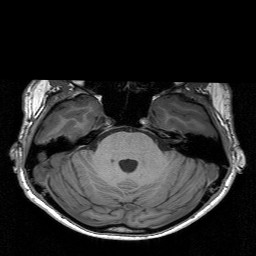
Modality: T1w
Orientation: coronal
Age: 23
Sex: male
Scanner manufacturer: siemens
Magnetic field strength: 3 T
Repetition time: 1.9 s
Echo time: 0.00226 s